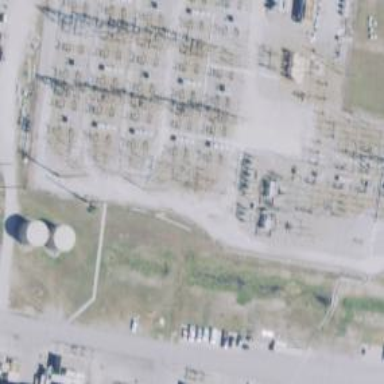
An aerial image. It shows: Switch used for power control.